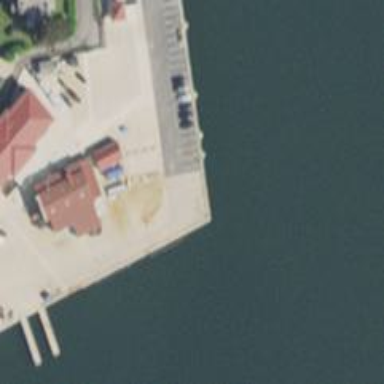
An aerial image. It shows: Naval base used for military purposes.